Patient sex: M
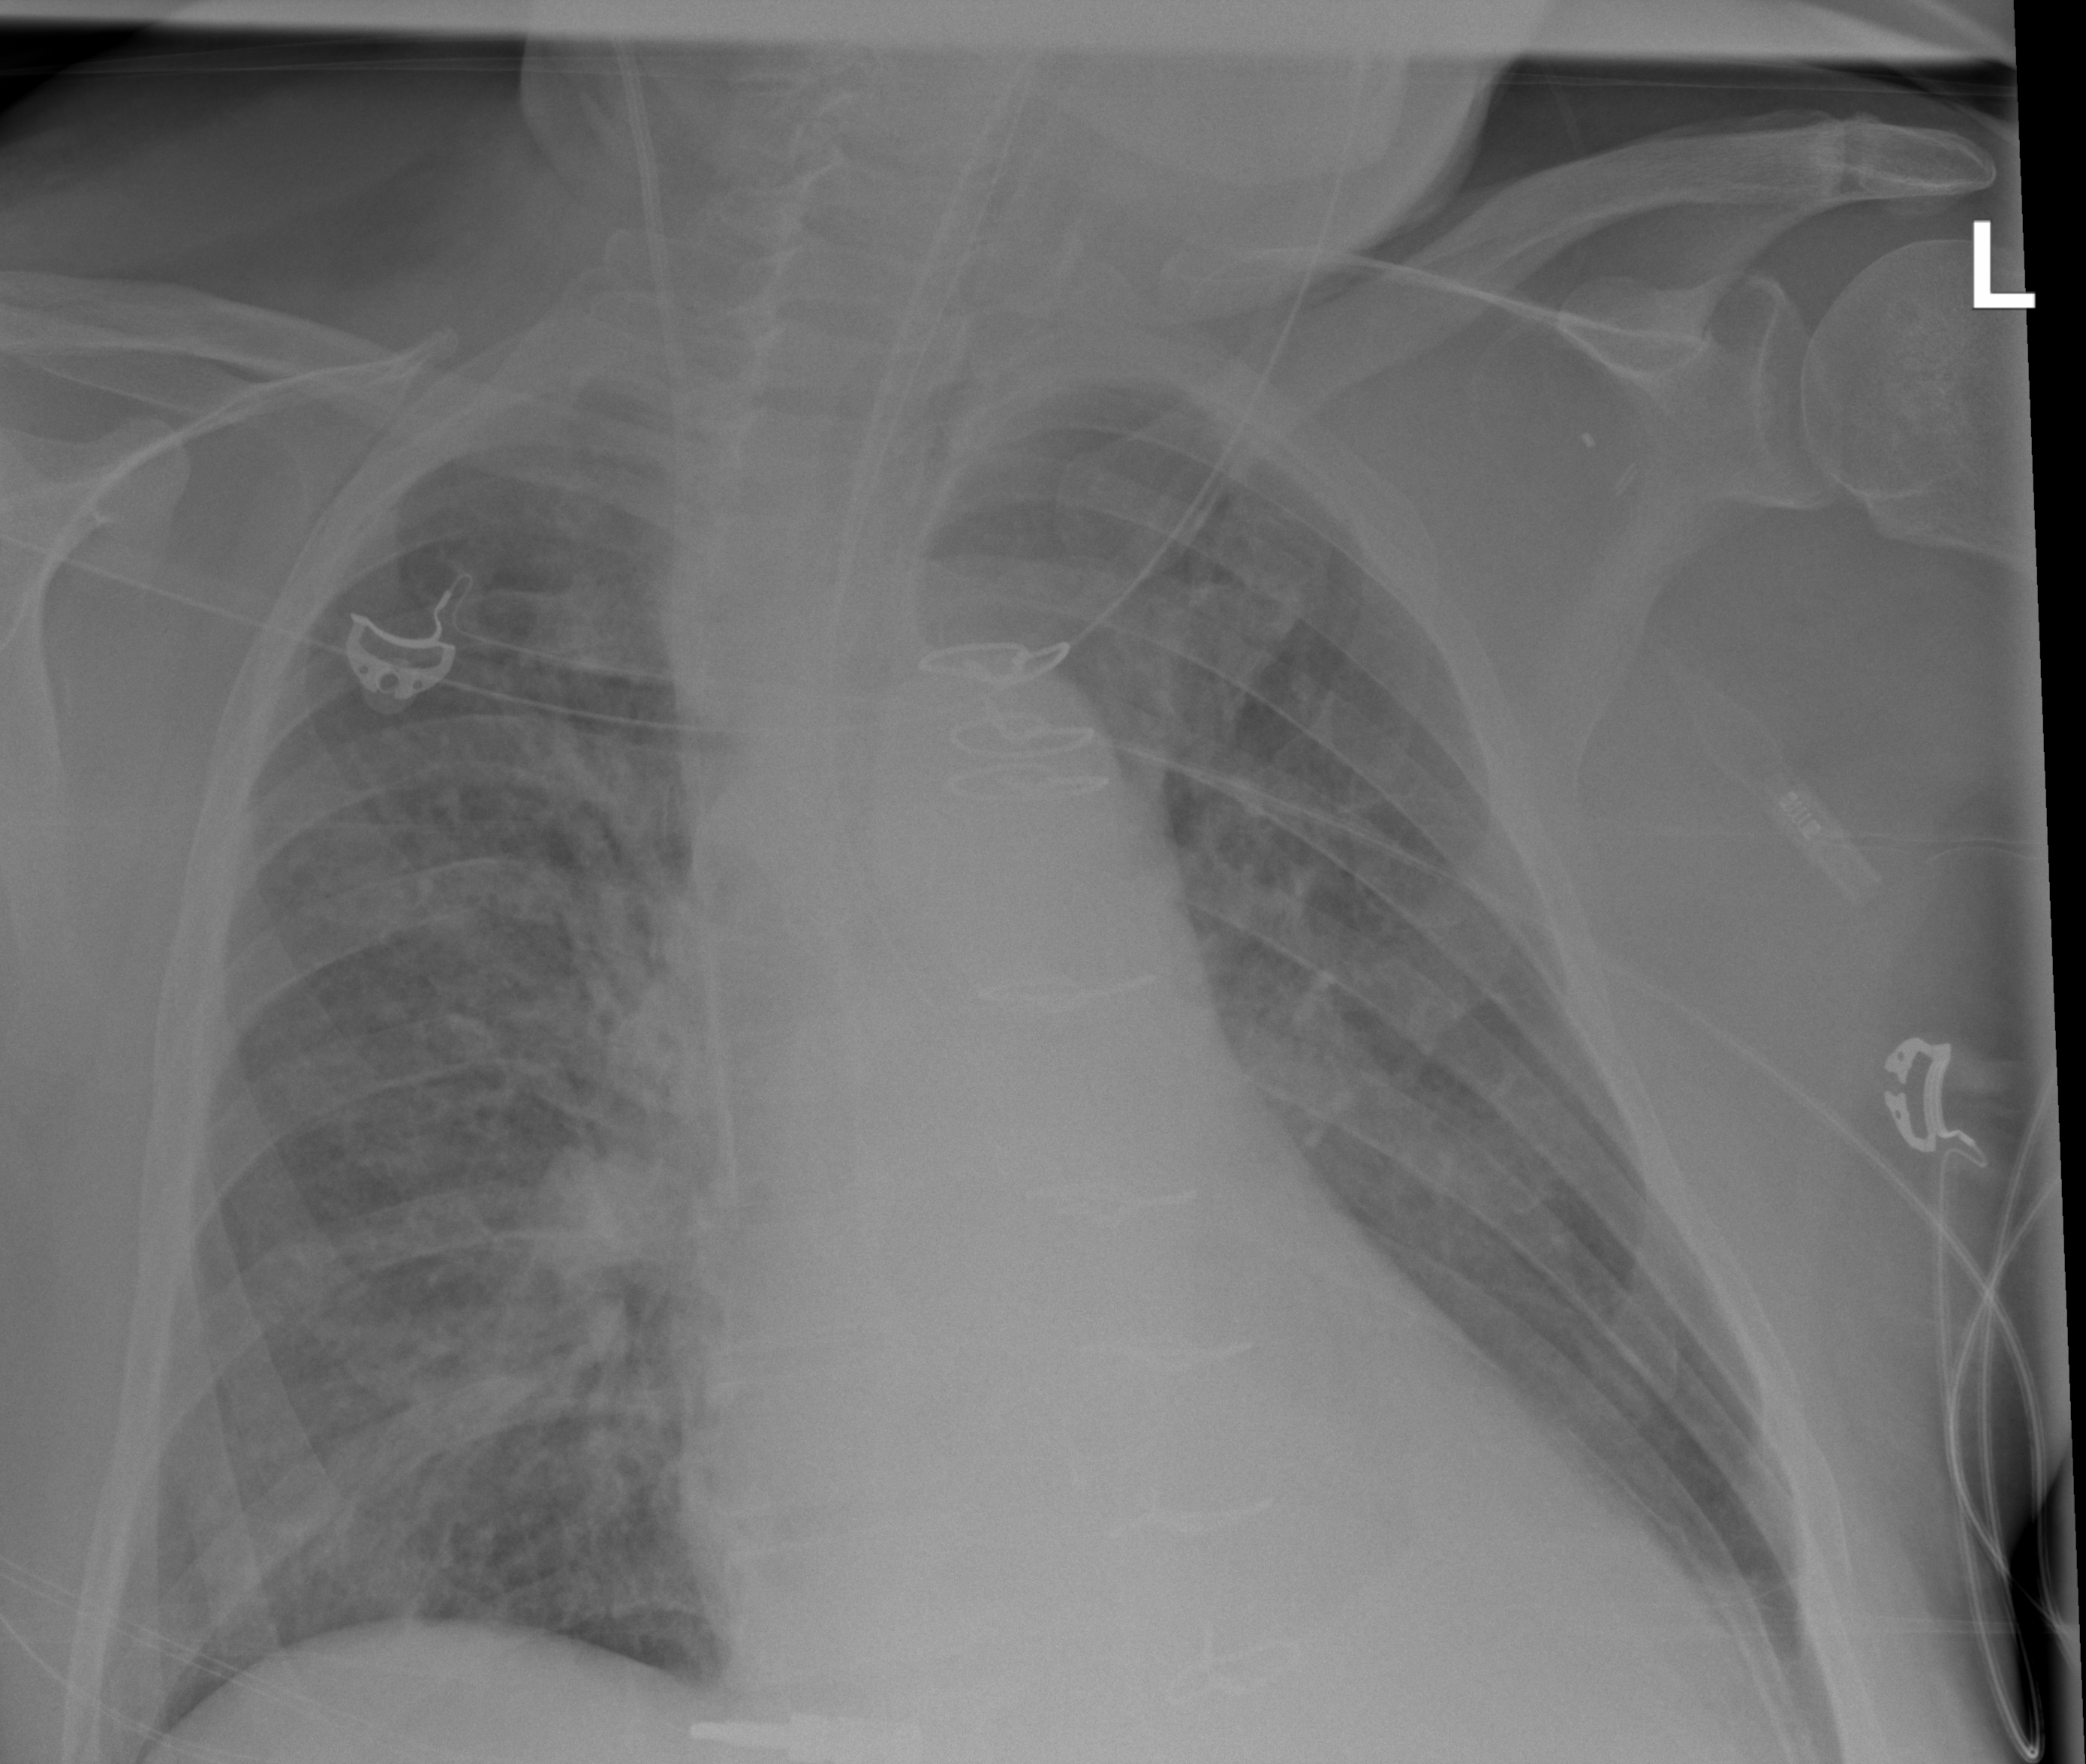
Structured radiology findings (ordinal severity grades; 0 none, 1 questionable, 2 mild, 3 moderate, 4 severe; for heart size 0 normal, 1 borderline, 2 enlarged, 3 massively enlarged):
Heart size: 1
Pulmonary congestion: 3
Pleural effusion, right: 0
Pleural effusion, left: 2
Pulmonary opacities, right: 0
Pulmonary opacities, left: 0
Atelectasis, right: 2
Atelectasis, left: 2